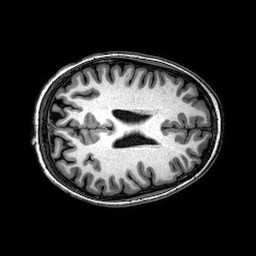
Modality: T1w
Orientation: axial
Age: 20
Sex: female